Question: I'm attempting to add a bookmarklet to my wop website. The issue is that I would like to have the bookmarklet (highlighted in red in the picture below) centered as if it did not have the arrow sticking out the side. If I change the width of the bgimage in the css, to be the same as the below indented box thingies, it centers how I would like it to. But, it cuts off a bit of the arrow. So, my question is, how can I center the bookmarklet as if it had the width of the other indented box thingies.

bookmarklet CSS:
'''
#bookmarklet {
background-image:url('images/bookmarklet.png');
width:425px;
height:175px;
background-repeat: no-repeat;
margin-left: auto;
margin-right: auto;
padding-bottom:8px;
}
'''
I want the bookmarklet to be centered as if it were(without cutting out the side of the arrow):
'''
#resultbg {
background-image:url('images/resultbg.png');
width:404px;
height:347px;
background-repeat: no-repeat;
margin-left: auto;
margin-right: auto;
padding-top:8px;
}
'''
Any help is greatly appreciated!
Thank you(:
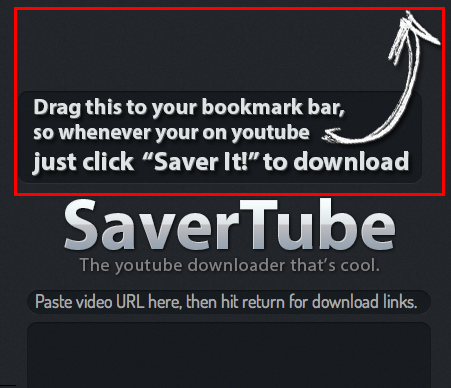
Answer: measure the amount of pixels the arrow 'sticks out' from the box, divide it by two and make it your left margin
That's the first thing that came into my mind. However, you are using the left margin to center the image in the first place. Maybe have a container div, center this div with margin-left: auto and margin-right: auto, and then play with the margins of the image inside this div. That should work